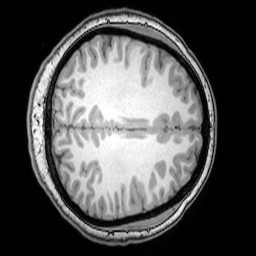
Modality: T1w
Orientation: axial
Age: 21
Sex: female
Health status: healthy
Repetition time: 0.081 s
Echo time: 0.037 s